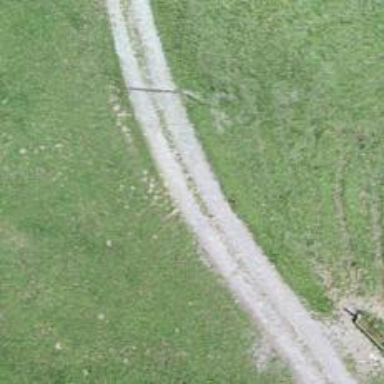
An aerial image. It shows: Unpaved track road.